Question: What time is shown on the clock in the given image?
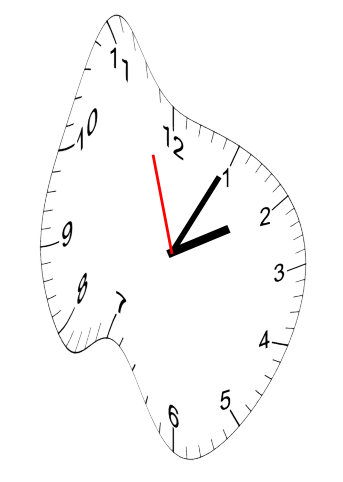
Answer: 02:04:57